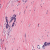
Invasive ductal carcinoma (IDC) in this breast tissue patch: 0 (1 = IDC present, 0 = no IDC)